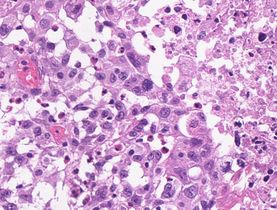
Tumor epithelial tissue: yes
Tumor-associated stroma tissue: yes
Normal tissue: no